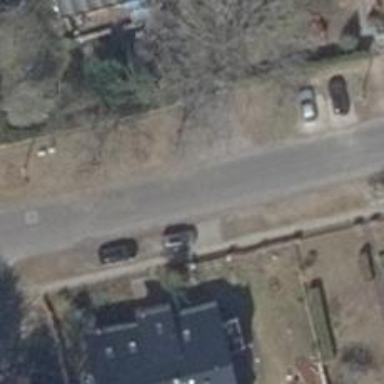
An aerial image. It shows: Asphalt road in residential area.